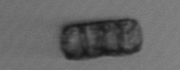
Label: Paralia_sulcata